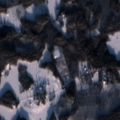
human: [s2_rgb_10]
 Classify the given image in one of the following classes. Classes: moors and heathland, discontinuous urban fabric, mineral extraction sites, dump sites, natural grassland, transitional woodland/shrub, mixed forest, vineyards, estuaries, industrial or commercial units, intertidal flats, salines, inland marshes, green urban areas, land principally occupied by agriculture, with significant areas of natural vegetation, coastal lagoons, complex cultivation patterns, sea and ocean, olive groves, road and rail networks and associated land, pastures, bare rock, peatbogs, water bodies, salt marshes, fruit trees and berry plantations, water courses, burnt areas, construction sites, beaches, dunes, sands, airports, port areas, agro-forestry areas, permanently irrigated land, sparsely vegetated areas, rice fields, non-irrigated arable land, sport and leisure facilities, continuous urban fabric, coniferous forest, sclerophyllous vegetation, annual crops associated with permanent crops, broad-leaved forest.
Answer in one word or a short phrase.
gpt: non-irrigated arable land, land principally occupied by agriculture, with significant areas of natural vegetation, mixed forest